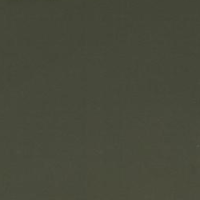
EUNIS habitat code: 14
Species observed at this site:
Sympetrum sanguineum
Ischnura elegans
Calopteryx splendens